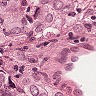
Metastatic tissue present: yes